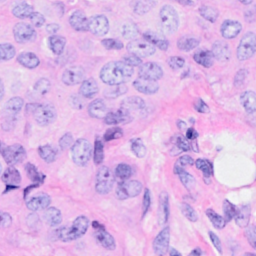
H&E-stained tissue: Breast